Question: I have to wrap my icon within an '<a>' tag for some reason.
Is there any possible way to change the color of a font-awesome icon to black?
or is it impossible as long as it wrapped within an '<a>' tag? Font awesome is supposed to be font not image, right?

'''
<a href="/users/edit"><i class="icon-cog"></i> Edit profile</a>
'''
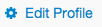
Answer: This worked for me:
'''
.icon-cog {
color: black;
}
'''
For versions of Font Awesome above , it looks this:
'''
.fa-cog {
color: black;
}
'''